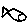
Label: fish